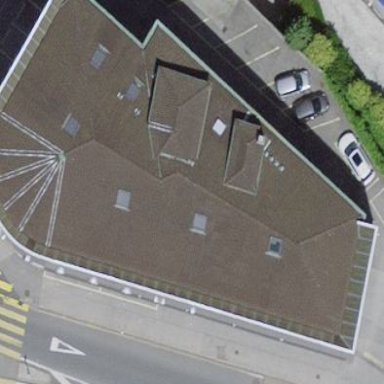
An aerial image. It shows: Commercial building housing furniture shop.